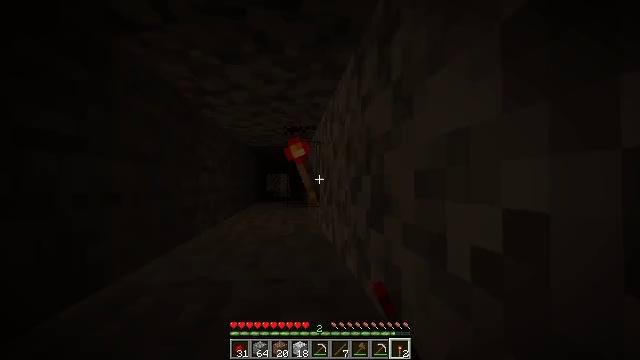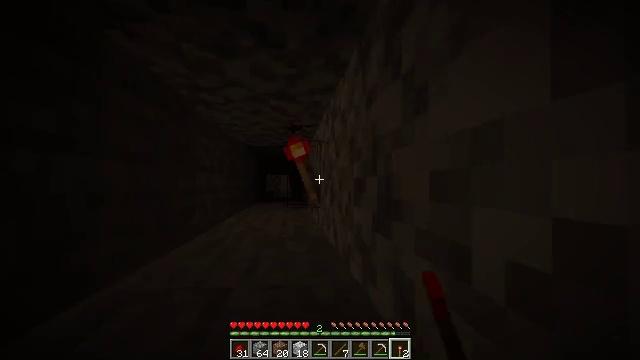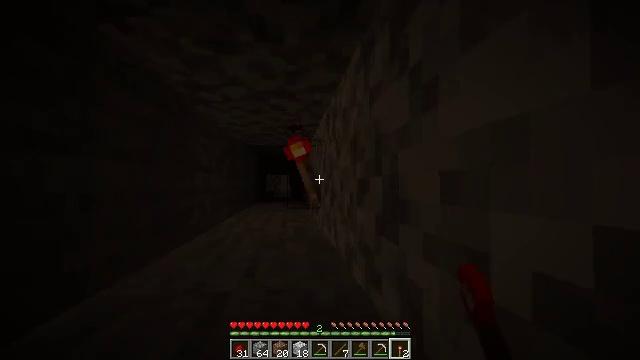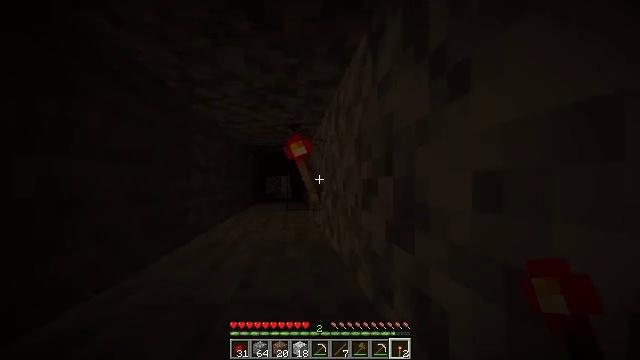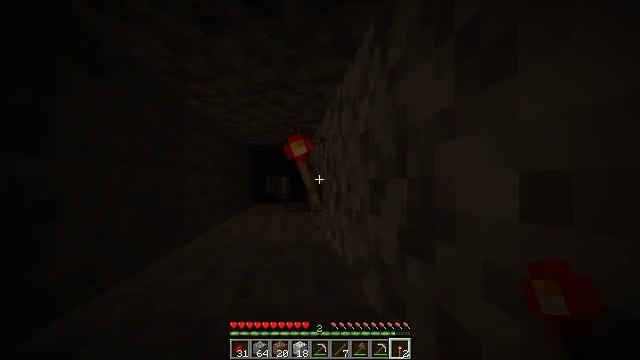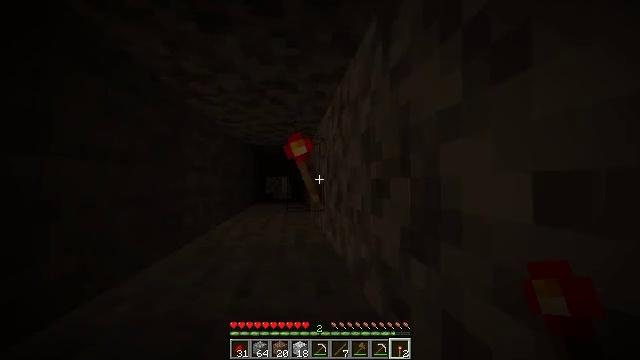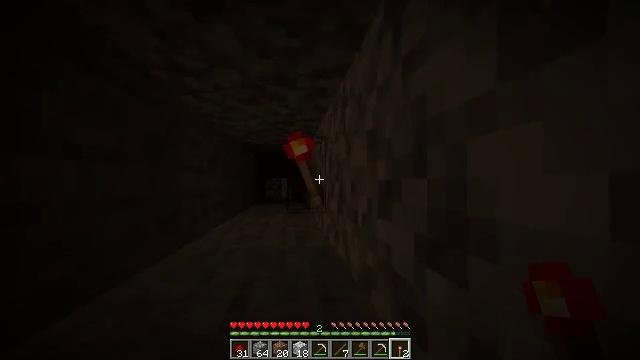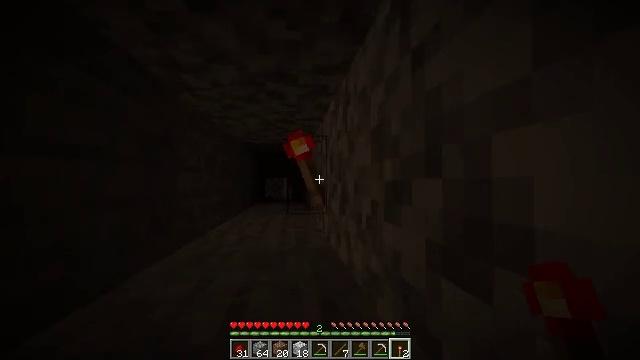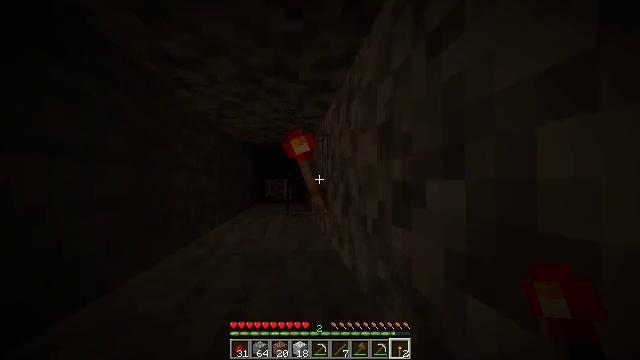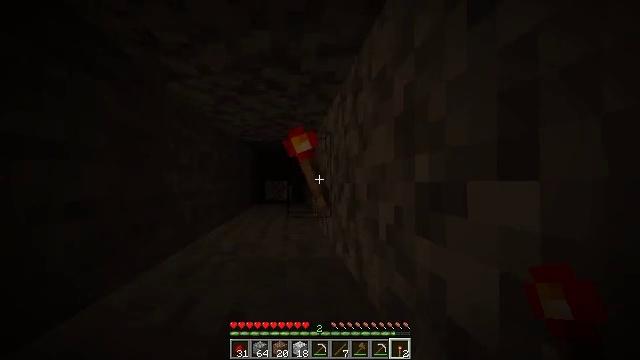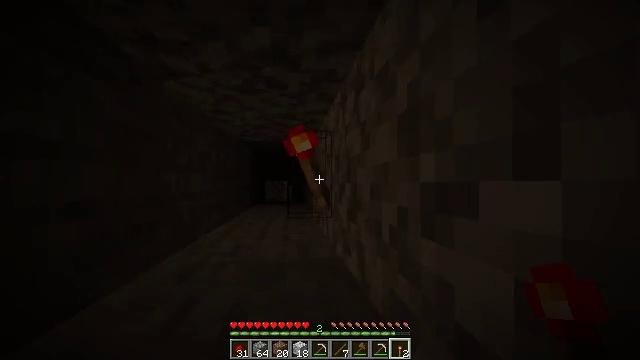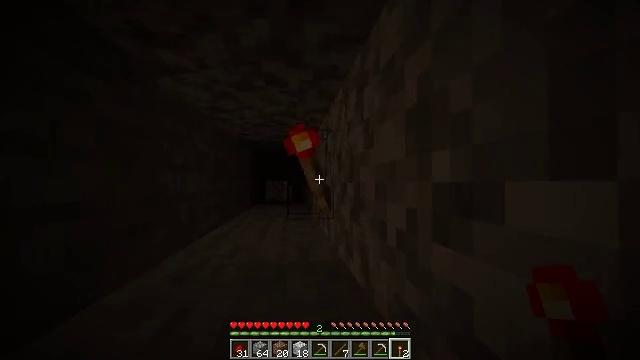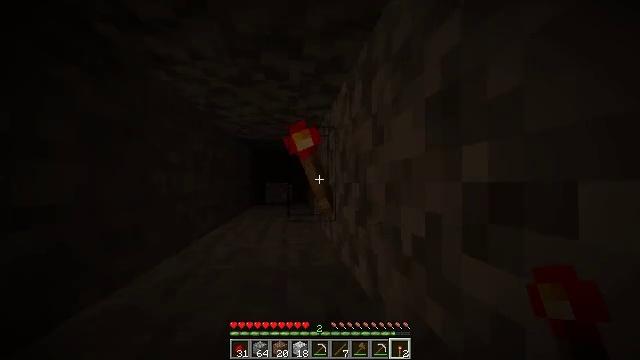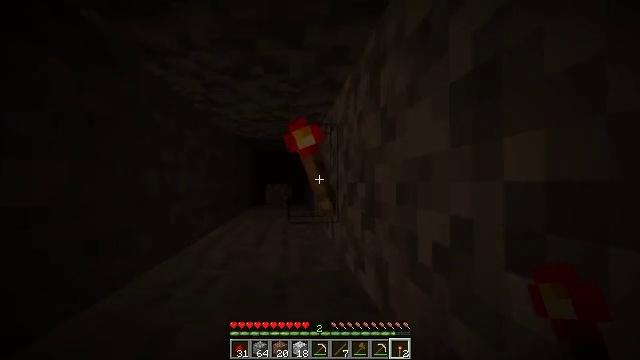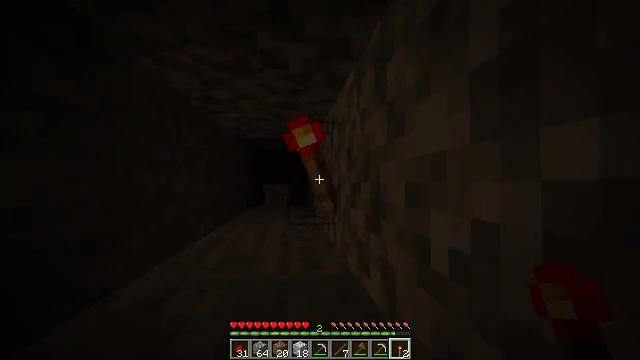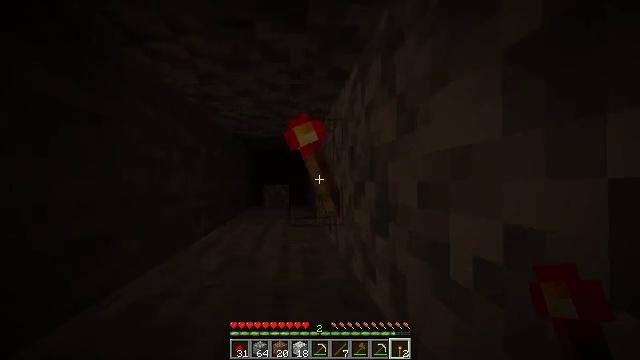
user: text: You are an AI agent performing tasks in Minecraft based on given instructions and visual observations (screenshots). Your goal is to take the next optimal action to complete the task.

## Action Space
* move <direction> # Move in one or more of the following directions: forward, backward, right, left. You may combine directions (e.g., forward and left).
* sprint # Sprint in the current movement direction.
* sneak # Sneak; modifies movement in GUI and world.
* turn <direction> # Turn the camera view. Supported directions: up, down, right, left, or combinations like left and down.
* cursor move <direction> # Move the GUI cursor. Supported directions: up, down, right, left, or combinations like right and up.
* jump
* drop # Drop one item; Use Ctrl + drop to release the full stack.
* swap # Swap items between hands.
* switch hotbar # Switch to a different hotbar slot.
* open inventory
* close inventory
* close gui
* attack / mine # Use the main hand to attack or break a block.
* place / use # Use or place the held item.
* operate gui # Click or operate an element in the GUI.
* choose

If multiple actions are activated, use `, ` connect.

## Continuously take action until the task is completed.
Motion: motion action
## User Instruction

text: Mine the redstone wall torch to retrieve it.
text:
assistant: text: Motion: move forward
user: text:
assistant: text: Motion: move forward
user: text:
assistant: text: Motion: move forward
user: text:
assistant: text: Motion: move forward
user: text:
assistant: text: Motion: move forward
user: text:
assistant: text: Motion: move forward
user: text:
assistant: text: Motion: move forward
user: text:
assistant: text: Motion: move forward
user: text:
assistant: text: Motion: move forward
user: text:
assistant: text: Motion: move forward
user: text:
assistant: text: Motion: move forward
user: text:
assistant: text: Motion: move forward
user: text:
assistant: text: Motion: move forward
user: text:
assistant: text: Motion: move forward
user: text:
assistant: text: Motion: move forward
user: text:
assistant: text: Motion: move forward
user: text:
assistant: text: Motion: move forward, attack / mine
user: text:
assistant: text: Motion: move forward, attack / mine
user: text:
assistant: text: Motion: move forward, attack / mine
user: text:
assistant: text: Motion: move forward
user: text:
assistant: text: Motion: move forward
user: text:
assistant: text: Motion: move forward
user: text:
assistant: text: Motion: no_op